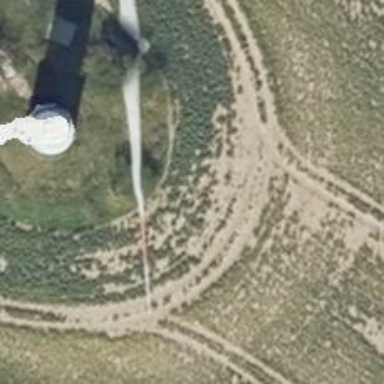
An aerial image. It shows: Wind generator using horizontal axis wind turbines.